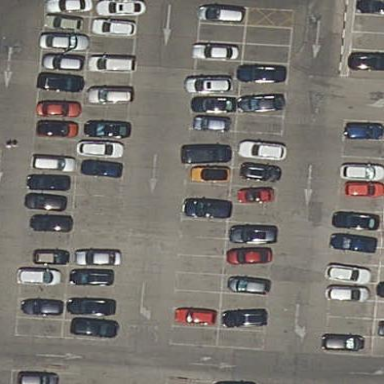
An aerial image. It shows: Parking available on the street side.